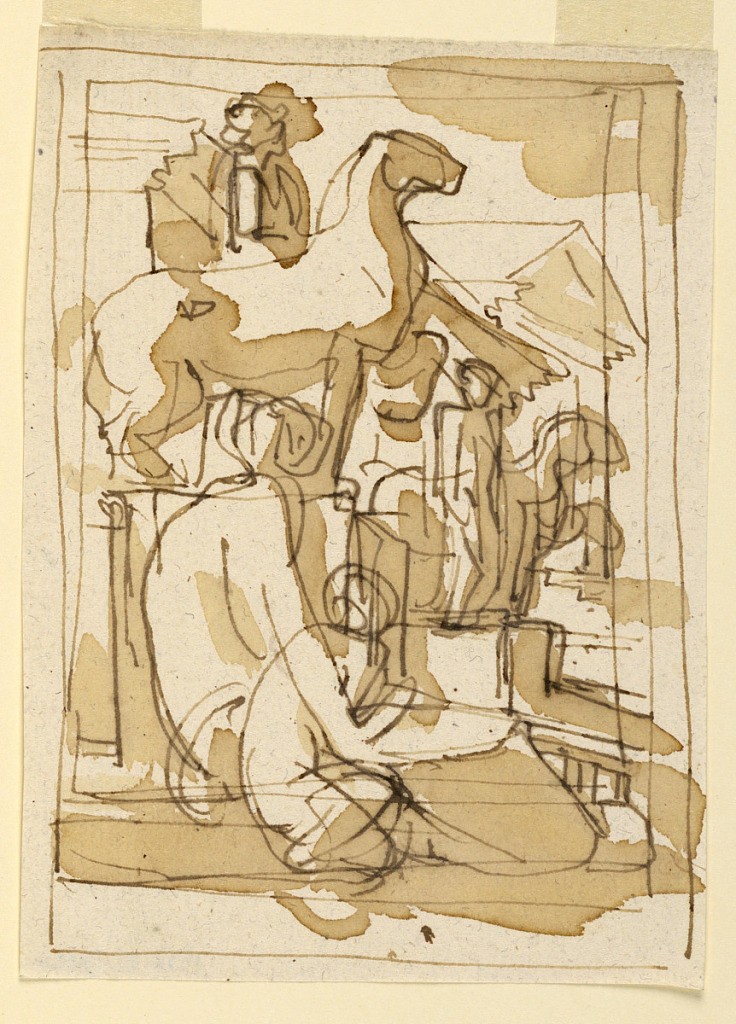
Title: Sketch, Figures with Equestrian Monuments
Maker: Fortunato Duranti, Italian, 1787 - 1863
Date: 1820–1850
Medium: Pen and ink, brush and sepia wash on paper
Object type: Drawing
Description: Sketch, Figures with Equestrian Monuments.